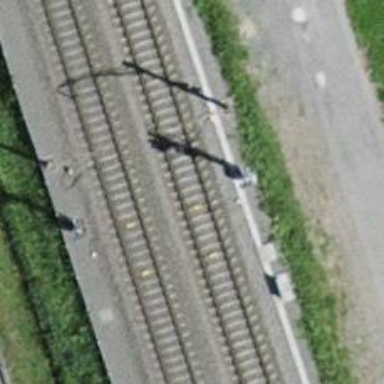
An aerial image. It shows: Railway signal.